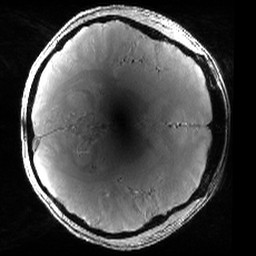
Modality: PDw
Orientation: axial
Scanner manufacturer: siemens
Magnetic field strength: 6.98 T
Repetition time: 2.16 s
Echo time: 0.00345 s